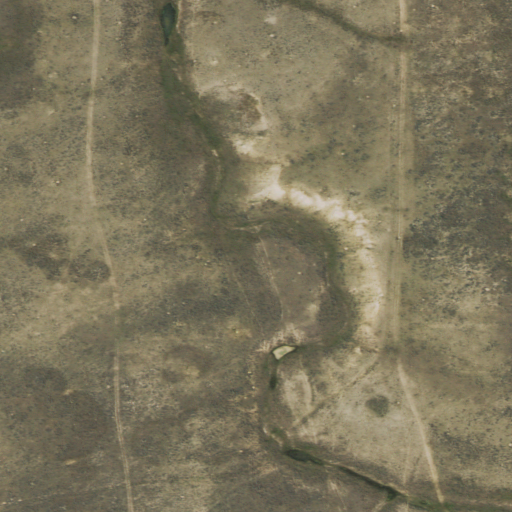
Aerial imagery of valley in Wyoming named Cousins Draw containing grassland and shrub